Question: I have an excel file that has a list of IP addresses and I have linked a batch file that runs a simple ping test and outputs the results to a text log.
When I run the file from the network location it runs no problem. But when I run the excel (Also located in the same directory)...the ping returns "The system cannot find the path specified"
- It is returning Ping as what cannot be found. Not the file output.
Anything I'm missing?
'''
ping -n 1 **EXAMPLE** >> Logs\%date:~-4,4%%date:~-10,2%%date:~-7,2%_Test.txt
'''

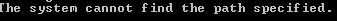
Answer: Excel is usually started with the program files directory of Excel as current working directory. Therefore your batch file most likely tries to write the output of into a subfolder in program files directory of Excel which does not exist. Even if there would be a subdirectory program files directory of Excel, it would be most likely write-protected. Your batch code should not depend on whatever is the current working directory on starting the batch file.
<URL> posted two of 4 solutions. My answer contains two more with last solution being the easiest if the path to directory is fixed.
1. ThisWorkbook.Path is passed as parameter with double quotes to batch file and referenced from within the batch file. %SystemRoot%\System32\ping.exe -n 1 **EXAMPLE** >>"%~1\Logs\%date:~-4,4%%date:~-10,2%%date:~-7,2%_Test.txt"
2. Command cd is used in the batch file. cd /D "Path to Logs directory"
%SystemRoot%\System32\ping.exe -n 1 **EXAMPLE** >>%date:~-4,4%%date:~-10,2%%date:~-7,2%_Test.txt
3. Commands pushd and popd are used in the batch file. pushd "Path to Logs directory"
%SystemRoot%\System32\ping.exe -n 1 **EXAMPLE** >>%date:~-4,4%%date:~-10,2%%date:~-7,2%_Test.txt
popd
This solution was provided by JosefZ and was added here for completeness.
4. The full path and name is specified for the text file in directory Logs. %SystemRoot%\System32\ping.exe -n 1 **EXAMPLE** >>"Path to Logs directory\%date:~-4,4%%date:~-10,2%%date:~-7,2%_Test.txt"